Question: I am trying to get awstat to build html pages from my log files. My log files are created in 'C:\inetpub\statswstats-7.3\wwwroot\sites\itsMe_LOGS'. When I run AWStat, I get no errors, it creats a combined.log and it creates about 22 html files that look like this:

I'm not sure what is going wrong but i know that there are proper logs, and the site is active. If there is any other details that would help solve this problem, please let me know so I can add it. Any point in the right direction would be helpful. Thank you.
Batch file
'''
::set up base configurations for itsMe
SET HOST_CONFIG=itsMe
SET BASE_DIR="C:\inetpub\statswstats-7.3\wwwroot"
echo Combining log files for .%HOST_CONFIG%
call perl %BASE_DIR% ools\logresolvemerge.pl -showsteps %BASE_DIR%\sites\%HOST_CONFIG%\*.log > %BASE_DIR%\sites\%HOST_CONFIG%\combined.log
echo Updating statistics for .%HOST_CONFIG%
call perl %BASE_DIR%\cgi-binwstats.pl -config=%HOST_CONFIG% -update
echo Generating reports for .%HOST_CONFIG%
call perl %BASE_DIR%\cgi-binwstats.pl -config=%HOST_CONFIG% -output -staticlink > wwwroot\sites\%HOST_CONFIG%wstats.%HOST_CONFIG%.MAIN_SUMMARY.html
call perl %BASE_DIR% oolswstats_buildstaticpages.pl -awstatsprog=%BASE_DIR%\cgi-binwstats.pl -config=%HOST_CONFIG% -update -dir=wwwroot\sites\%HOST_CONFIG%
'''
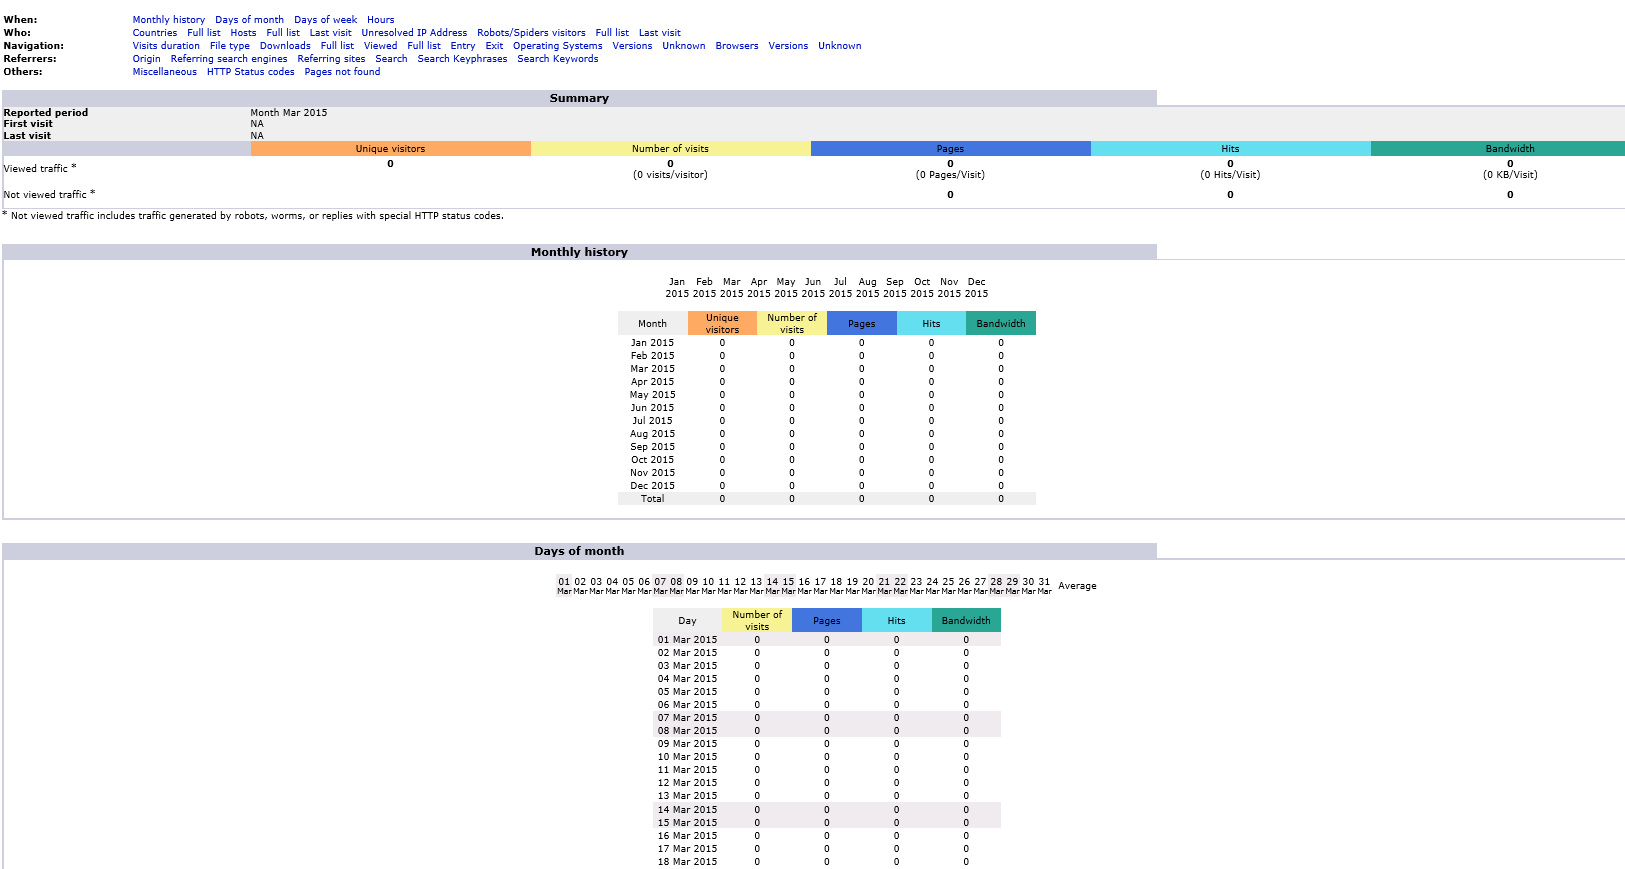
Answer: The way that AWStats was running, It was producing html pages with a broken directory to the combined.log file. The way I tracked it down was i tried moving my combined.log file into my html page directory and ran my batch file again. In the long run, I needed to change the directory where my combined.log file get's produced.